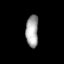
Tissue: lung
Cell type: Others
Senescence score: 0.2048
Nuclear area (px): 391
Mean DAPI intensity: 166.363